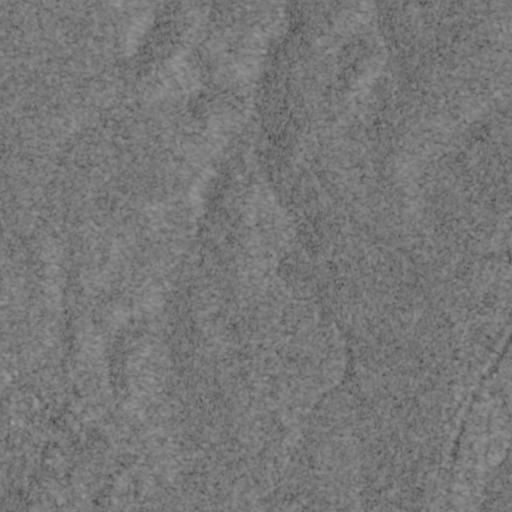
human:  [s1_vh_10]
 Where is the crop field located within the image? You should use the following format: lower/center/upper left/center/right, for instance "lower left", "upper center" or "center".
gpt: The crop field is located in the lower left of the image.
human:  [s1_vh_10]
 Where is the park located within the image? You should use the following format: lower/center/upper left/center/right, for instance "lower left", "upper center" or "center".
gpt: The park is located in the lower left of the image.
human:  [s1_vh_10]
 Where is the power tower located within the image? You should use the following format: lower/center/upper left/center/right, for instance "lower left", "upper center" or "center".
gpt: The power tower is located in the lower right of the image.
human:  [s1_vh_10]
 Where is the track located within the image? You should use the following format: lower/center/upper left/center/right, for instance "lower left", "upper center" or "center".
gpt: The track is located in the center right of the image.
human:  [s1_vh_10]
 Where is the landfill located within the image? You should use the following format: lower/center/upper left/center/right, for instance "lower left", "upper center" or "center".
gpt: There is no landfill in the image.

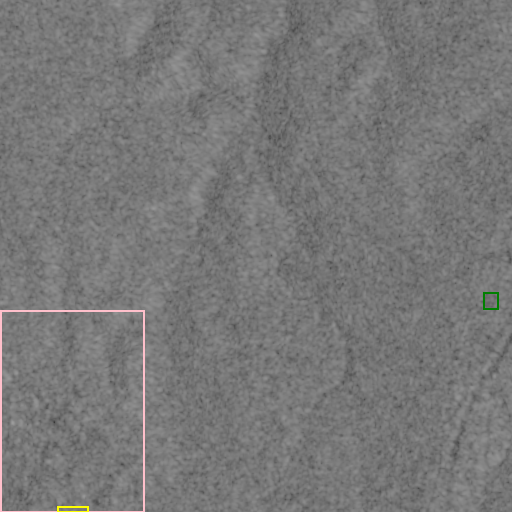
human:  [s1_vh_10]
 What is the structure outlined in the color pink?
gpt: The structure outlined in pink is a crop field.
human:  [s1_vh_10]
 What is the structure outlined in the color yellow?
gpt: The structure outlined in yellow is a park.
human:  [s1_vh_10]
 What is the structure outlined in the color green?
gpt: The structure outlined in green is a track.
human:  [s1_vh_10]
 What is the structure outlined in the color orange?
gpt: There is no orange outline.